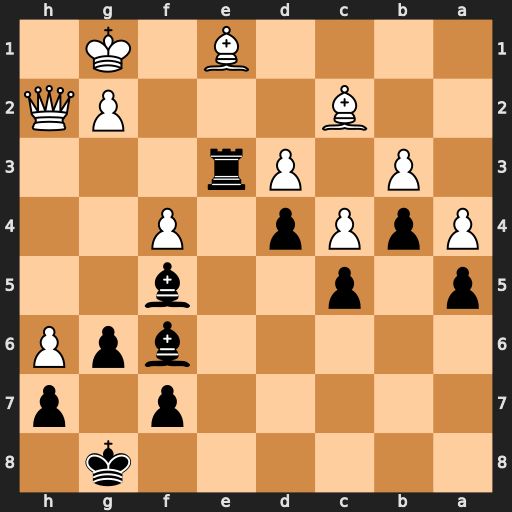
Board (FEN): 6k1/5p1p/5bpP/p1p2b2/PpPp1P2/1P1Pr3/2B3PQ/4B1K1
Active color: b
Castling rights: -
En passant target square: -
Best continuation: Rxe1+ Kf2 Rc1